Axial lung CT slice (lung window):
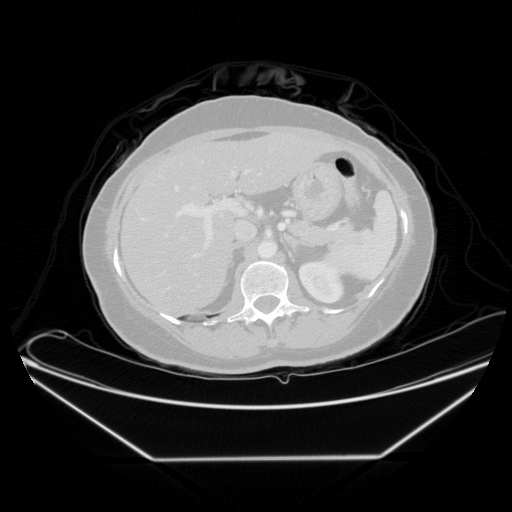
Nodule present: no